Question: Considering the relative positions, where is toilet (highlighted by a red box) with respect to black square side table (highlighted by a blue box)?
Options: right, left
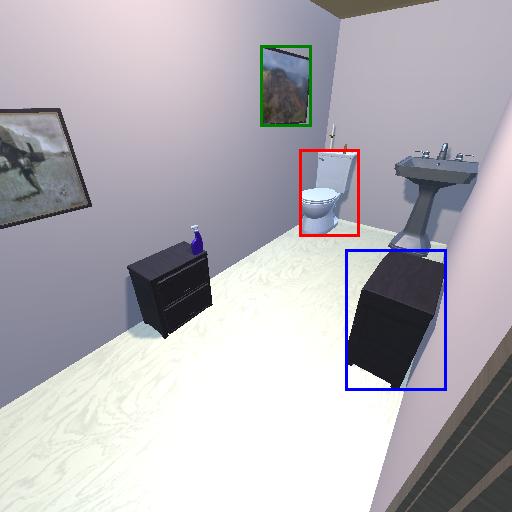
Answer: right